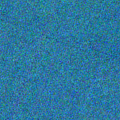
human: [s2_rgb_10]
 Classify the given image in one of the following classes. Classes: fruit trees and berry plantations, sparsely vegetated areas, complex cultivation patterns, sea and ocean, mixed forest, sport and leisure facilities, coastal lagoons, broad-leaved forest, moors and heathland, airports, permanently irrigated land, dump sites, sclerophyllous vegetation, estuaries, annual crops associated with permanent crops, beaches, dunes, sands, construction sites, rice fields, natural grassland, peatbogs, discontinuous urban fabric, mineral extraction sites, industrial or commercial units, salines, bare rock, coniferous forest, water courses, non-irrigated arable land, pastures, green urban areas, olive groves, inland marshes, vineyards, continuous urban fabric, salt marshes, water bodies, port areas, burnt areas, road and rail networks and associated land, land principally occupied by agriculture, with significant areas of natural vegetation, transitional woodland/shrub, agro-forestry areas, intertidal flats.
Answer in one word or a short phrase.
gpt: sea and ocean